Field crop: maize
Growth stage: 2
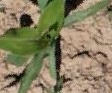
Species: maize